Interaction volume radius: 5 \u00c5
Interaction volume height: 25 \u00c5
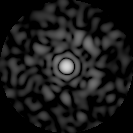
Disorder parameter: 0.8037